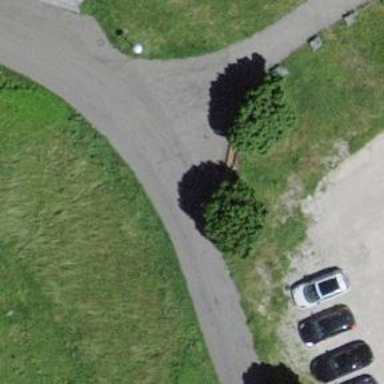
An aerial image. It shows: Bench.